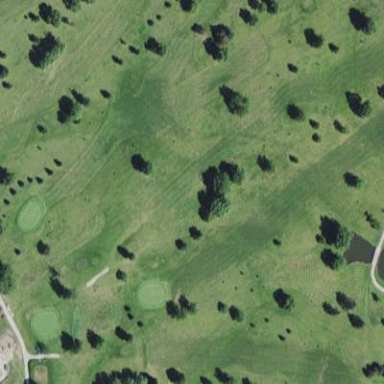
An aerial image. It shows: Golf course surrounded by greenery.